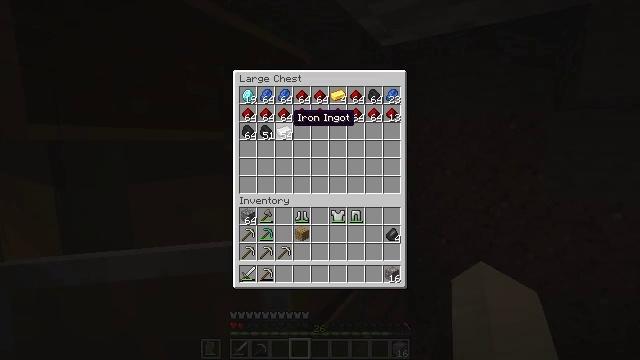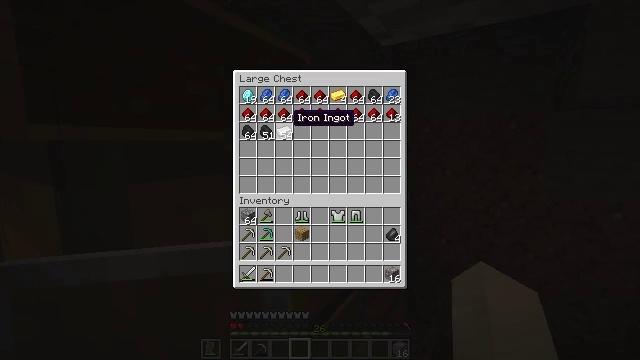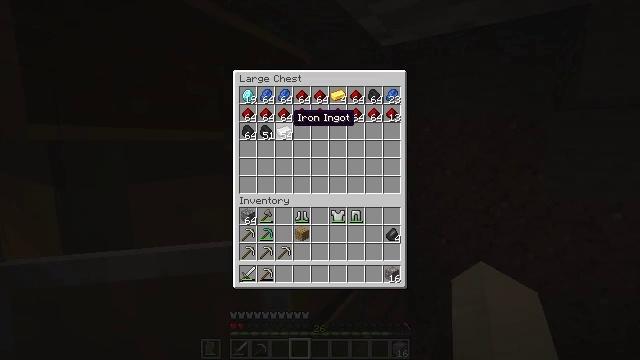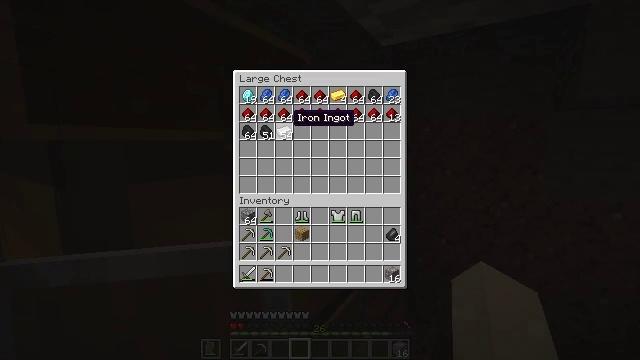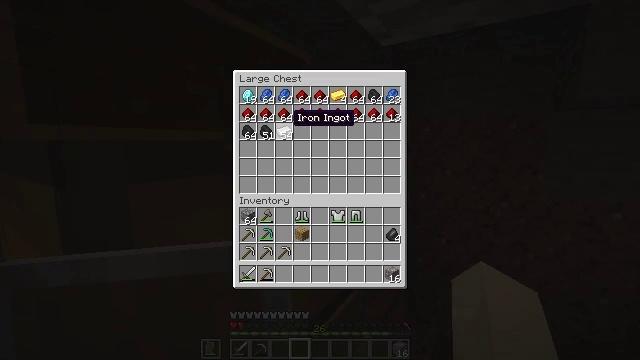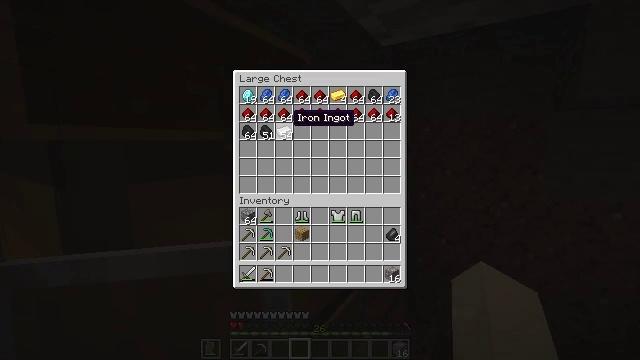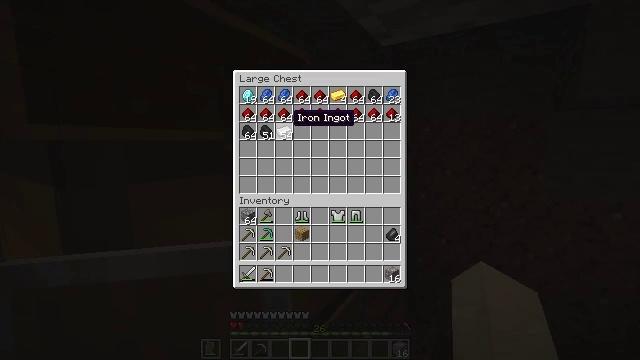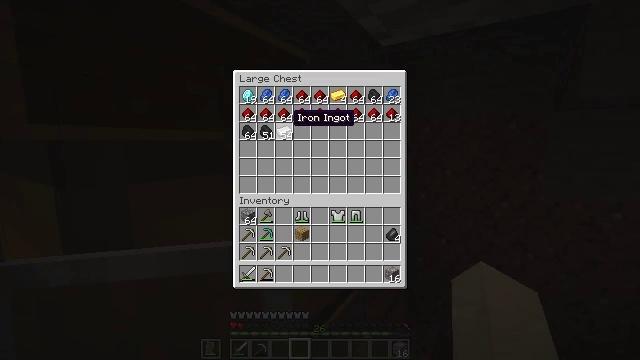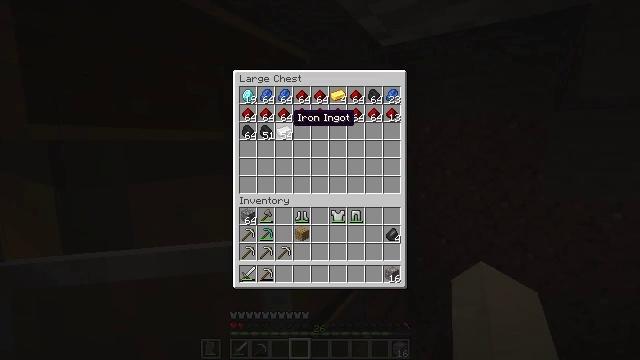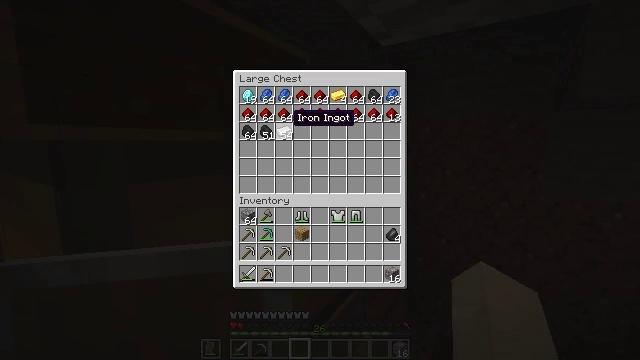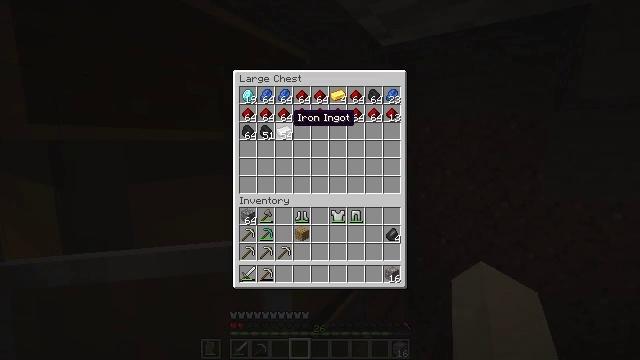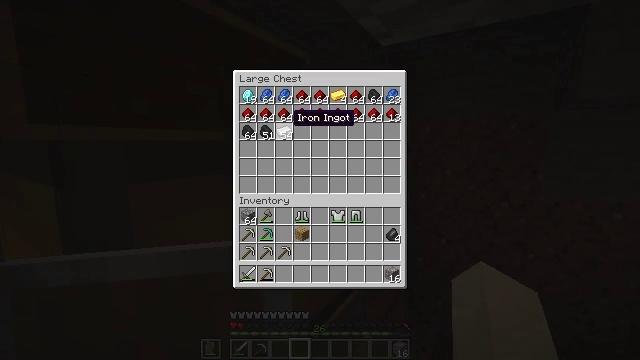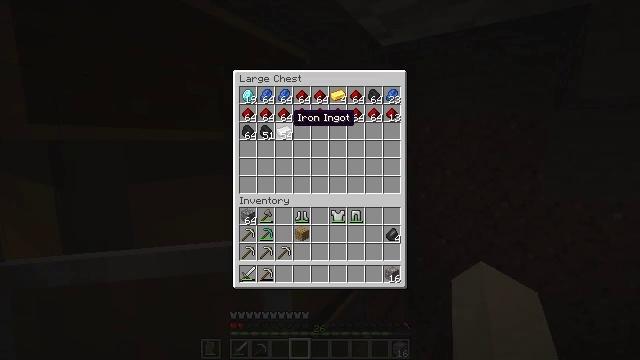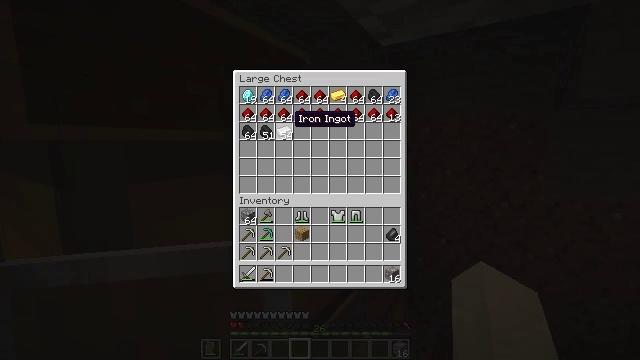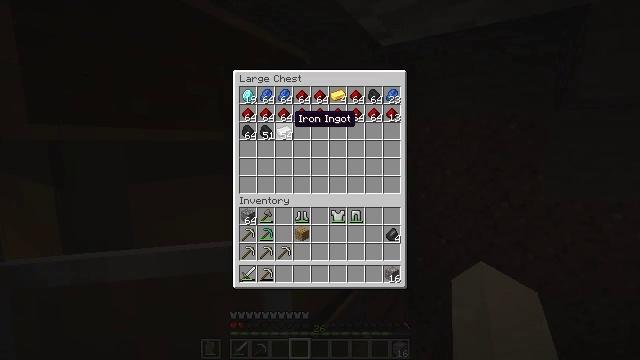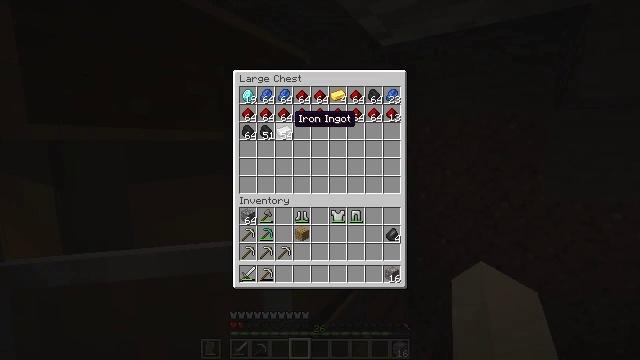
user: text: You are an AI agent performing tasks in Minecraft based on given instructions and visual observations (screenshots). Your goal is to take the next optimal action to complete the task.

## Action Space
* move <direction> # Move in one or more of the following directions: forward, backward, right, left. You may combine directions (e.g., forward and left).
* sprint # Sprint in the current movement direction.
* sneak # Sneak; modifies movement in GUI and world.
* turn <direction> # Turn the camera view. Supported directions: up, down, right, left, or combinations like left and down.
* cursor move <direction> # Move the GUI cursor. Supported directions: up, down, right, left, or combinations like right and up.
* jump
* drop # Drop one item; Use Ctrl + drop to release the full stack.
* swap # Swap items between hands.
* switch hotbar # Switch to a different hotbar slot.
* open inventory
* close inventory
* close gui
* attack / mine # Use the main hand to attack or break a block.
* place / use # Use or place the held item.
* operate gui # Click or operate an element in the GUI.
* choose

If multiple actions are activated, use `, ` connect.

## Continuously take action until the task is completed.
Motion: motion action
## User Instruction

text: Use cobblestones to craft a cobblestone wall.
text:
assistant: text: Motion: no_op
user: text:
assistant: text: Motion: no_op
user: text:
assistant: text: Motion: no_op
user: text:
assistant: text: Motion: no_op
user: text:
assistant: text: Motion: no_op
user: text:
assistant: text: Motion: no_op
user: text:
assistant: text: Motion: no_op
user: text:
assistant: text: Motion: no_op
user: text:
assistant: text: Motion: no_op
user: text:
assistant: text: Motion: no_op
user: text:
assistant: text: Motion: no_op
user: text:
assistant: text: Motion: no_op
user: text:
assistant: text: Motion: no_op
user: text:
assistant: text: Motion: no_op
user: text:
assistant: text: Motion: no_op
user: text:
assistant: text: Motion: no_op
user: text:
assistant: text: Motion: no_op
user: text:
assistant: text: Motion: no_op
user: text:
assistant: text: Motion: no_op
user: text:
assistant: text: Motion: no_op
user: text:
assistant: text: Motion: no_op
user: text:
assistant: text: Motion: no_op
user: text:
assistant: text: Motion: no_op
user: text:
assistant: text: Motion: no_op
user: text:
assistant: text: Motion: no_op
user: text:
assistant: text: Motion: no_op
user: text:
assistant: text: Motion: no_op
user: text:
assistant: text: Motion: no_op
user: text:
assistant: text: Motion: no_op
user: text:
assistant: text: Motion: no_op